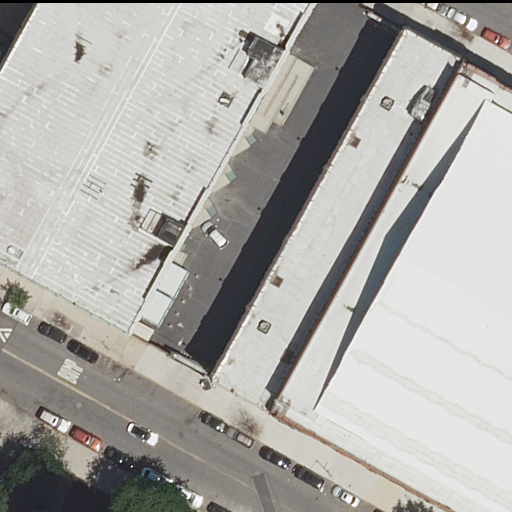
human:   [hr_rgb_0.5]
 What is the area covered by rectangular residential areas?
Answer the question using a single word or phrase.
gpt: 3221m2

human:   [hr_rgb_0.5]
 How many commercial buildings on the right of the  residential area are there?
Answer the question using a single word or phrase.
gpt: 0

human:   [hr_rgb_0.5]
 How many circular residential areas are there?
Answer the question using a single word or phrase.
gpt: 0

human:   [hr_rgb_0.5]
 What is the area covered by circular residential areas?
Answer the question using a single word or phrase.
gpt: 0m2

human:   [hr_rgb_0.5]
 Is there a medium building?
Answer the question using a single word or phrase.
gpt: no

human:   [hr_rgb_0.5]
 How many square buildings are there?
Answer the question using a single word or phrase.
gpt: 0

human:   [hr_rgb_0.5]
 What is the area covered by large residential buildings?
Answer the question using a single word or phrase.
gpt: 3795m2

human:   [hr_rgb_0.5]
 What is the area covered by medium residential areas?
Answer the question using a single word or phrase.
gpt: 0m2

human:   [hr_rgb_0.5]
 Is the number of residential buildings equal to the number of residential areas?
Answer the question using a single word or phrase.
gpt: no

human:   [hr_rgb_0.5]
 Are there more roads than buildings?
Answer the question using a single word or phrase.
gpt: no

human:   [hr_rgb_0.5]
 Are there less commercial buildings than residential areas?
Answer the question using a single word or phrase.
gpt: yes

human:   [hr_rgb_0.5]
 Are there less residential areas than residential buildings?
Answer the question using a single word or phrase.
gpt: yes

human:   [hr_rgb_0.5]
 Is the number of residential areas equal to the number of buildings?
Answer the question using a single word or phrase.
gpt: no

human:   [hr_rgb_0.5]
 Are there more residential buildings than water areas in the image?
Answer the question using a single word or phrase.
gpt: yes

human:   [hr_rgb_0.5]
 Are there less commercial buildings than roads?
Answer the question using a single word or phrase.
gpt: yes

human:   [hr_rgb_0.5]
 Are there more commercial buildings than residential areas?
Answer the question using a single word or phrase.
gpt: no

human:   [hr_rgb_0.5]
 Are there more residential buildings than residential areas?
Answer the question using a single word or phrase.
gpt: yes

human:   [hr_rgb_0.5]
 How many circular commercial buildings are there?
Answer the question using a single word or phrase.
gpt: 0

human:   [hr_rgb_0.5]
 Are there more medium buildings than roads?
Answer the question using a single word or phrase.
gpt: no

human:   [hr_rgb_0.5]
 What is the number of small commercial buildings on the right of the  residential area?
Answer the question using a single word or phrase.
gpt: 0

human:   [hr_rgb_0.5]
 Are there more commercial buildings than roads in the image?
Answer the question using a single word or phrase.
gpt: no

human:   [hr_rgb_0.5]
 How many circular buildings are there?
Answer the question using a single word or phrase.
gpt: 0

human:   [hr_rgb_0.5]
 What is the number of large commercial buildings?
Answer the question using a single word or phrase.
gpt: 0

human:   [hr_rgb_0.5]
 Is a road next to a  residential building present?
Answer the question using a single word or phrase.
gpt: yes

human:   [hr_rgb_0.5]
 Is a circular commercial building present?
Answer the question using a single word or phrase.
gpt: no

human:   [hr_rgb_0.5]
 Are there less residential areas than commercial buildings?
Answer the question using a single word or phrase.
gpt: no

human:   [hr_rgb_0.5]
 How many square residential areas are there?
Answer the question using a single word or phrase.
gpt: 0

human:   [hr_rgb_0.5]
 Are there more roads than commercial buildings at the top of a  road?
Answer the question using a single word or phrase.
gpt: yes

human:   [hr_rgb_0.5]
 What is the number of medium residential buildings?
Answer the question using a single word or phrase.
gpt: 0

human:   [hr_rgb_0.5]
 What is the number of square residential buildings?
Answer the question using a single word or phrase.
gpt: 0

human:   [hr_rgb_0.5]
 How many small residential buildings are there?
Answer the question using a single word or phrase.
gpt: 1

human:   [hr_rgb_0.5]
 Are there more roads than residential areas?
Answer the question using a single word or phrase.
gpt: yes

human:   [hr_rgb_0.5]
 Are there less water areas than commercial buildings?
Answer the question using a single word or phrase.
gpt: no

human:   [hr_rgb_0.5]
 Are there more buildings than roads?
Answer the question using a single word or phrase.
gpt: no

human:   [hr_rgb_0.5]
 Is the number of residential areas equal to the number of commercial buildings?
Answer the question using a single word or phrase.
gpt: no

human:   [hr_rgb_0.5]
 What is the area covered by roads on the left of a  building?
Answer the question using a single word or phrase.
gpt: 0m2